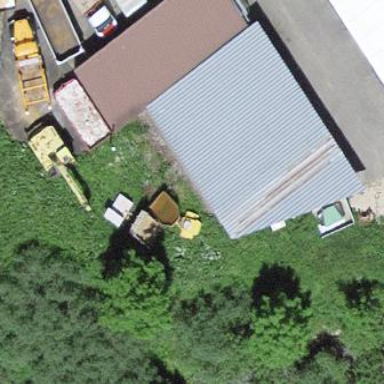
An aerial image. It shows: Garage building.